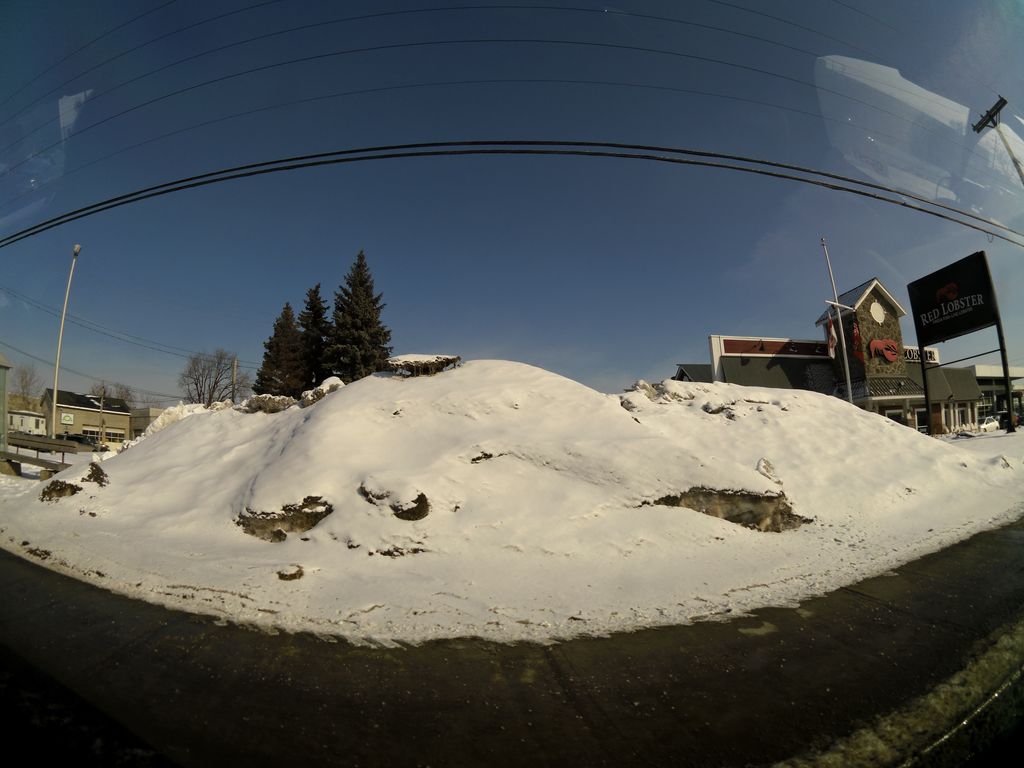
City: ottawa-gatineau